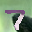
Label: 7